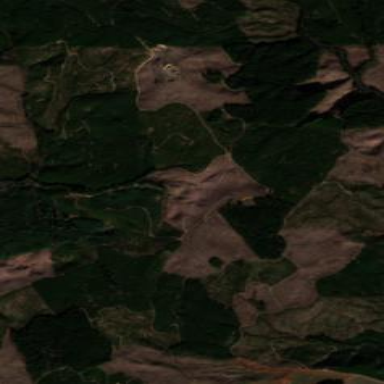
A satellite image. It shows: Clearcut area created by human activity.